Question: I have universal app. Subview is rectangle which is positioned inside View.
How can I keep it centered and make it automatically adopt it's width depends on screen width ?
e.g.

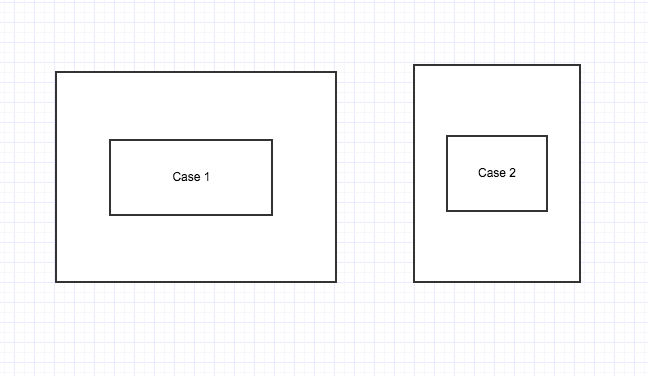
Answer: As you said you want this only in portrait means its not an adaptive layout....So its fairly simple now....
As you want the width of object resize according to screen width... Just pinned right and left edges of screen to adopt width accordingly (or use equal width)
As you not mention about height...so give fixed height to object....
And for making the object to the center of the view controller ....
Use center vertically and horizontally....and you are done..
Here is the image of what I said for better understanding